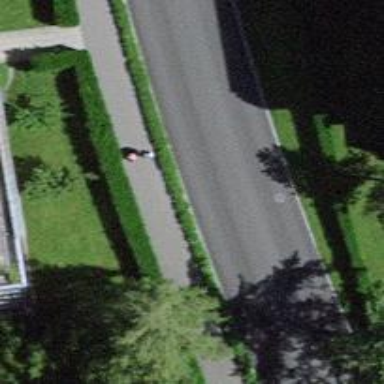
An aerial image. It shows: Residential road with asphalt surface. Sidewalk is present on the left side.